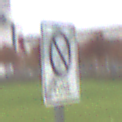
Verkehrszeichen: EndeEingeschraenktesHalteverbotZone
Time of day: Midday
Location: Outdoor (Suburban)
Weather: Overcast
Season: NotSpecified
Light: Natural